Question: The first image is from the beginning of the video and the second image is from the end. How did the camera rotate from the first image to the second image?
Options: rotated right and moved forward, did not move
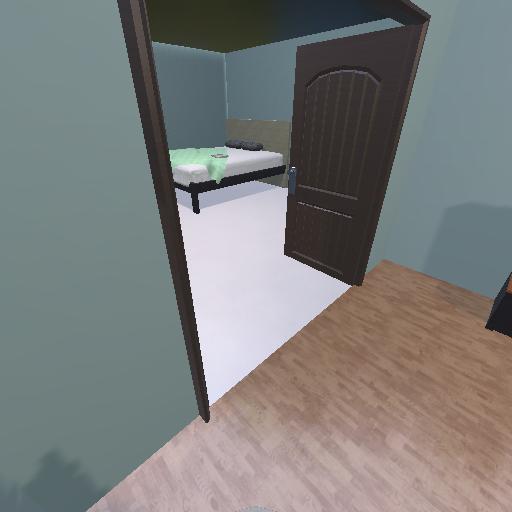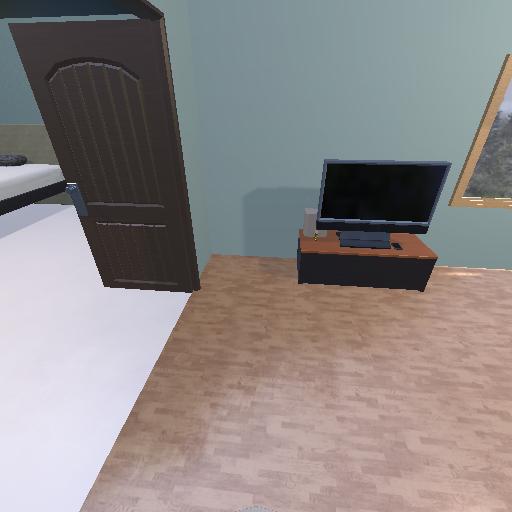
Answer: rotated right and moved forward